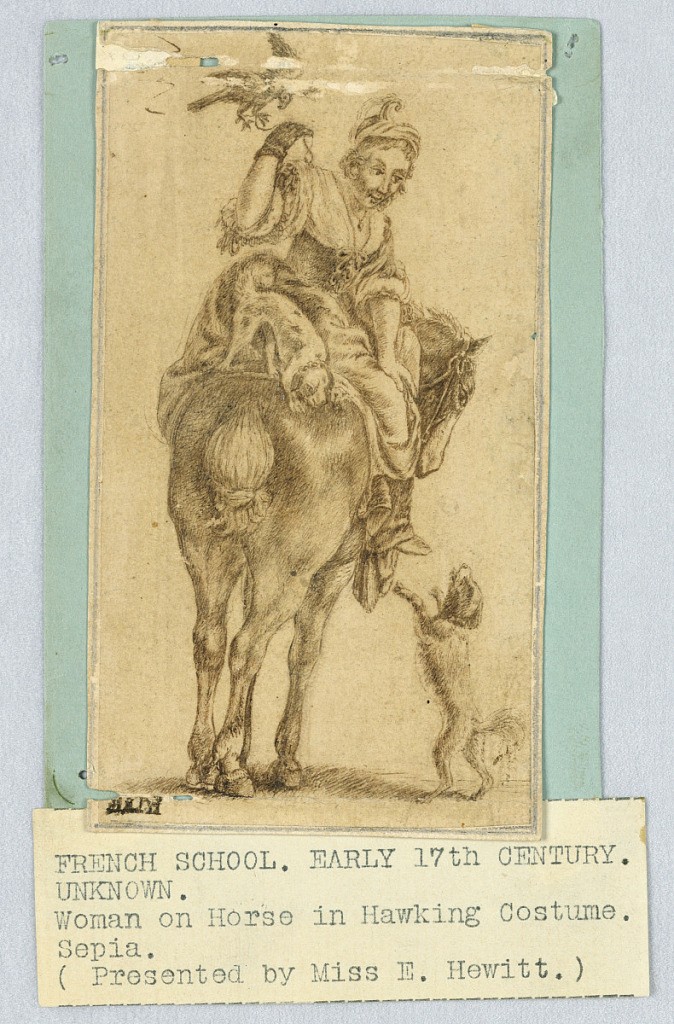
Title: Woman on a Horse in Hawking Costume
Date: early 17th century
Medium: Pen and sepia on paper
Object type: Drawing
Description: Woman on a horse in a hawking costume.